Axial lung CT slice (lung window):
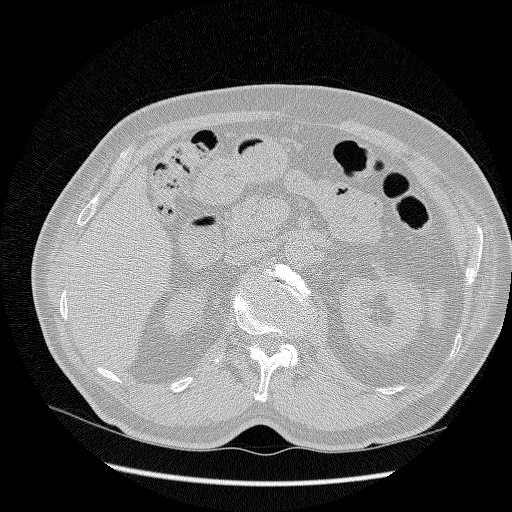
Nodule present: no